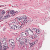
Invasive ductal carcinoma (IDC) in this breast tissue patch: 0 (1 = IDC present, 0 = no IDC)